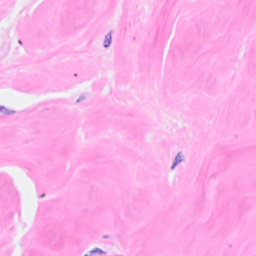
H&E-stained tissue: Breast